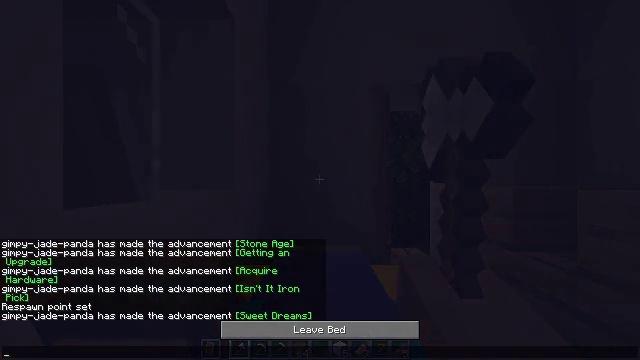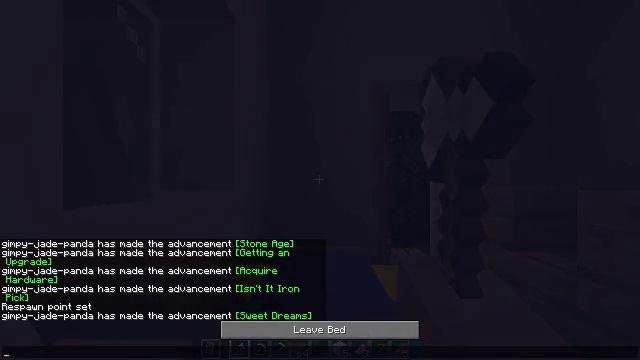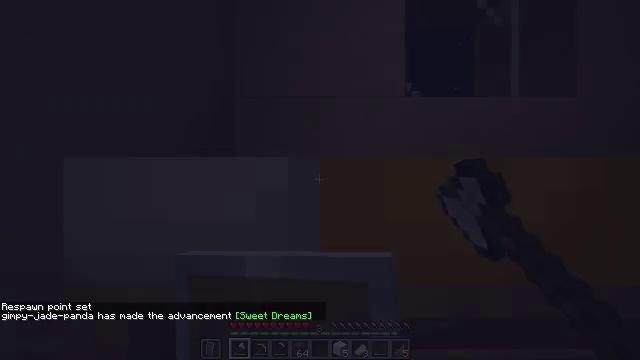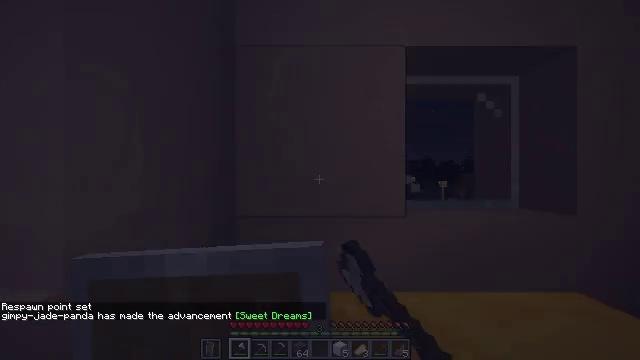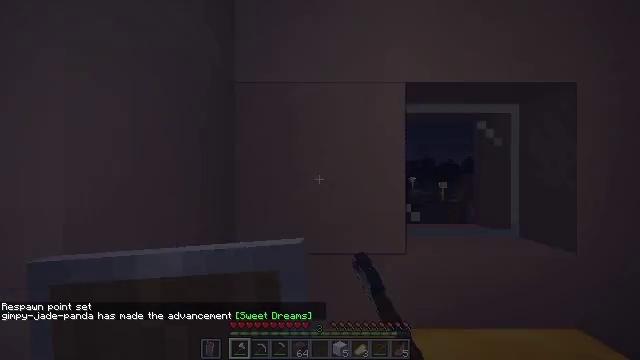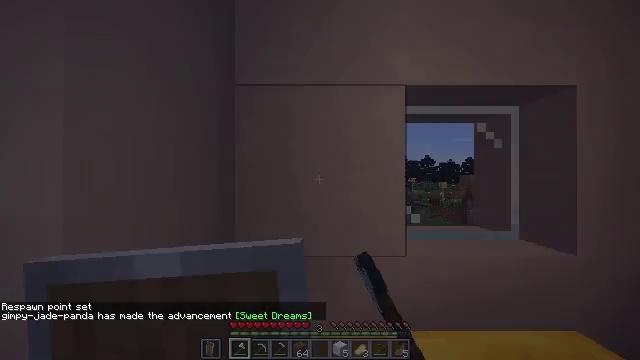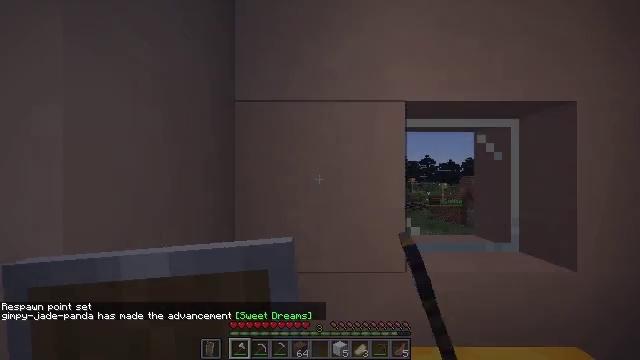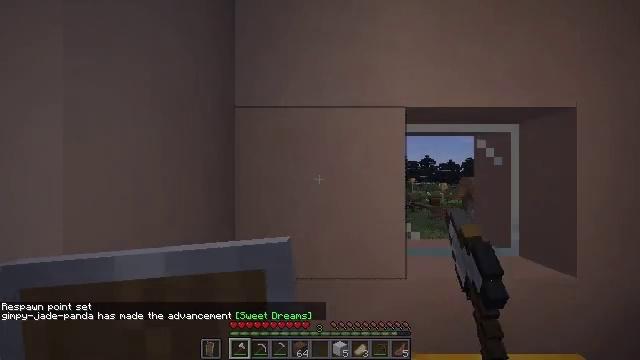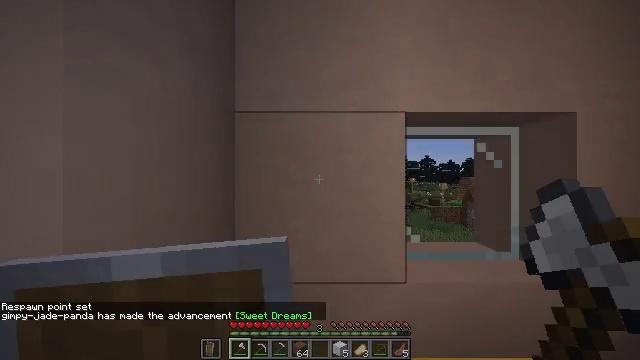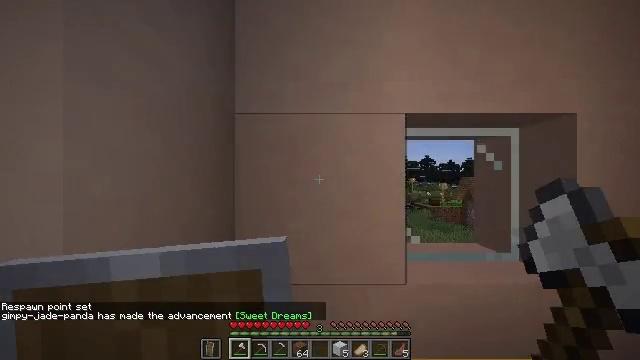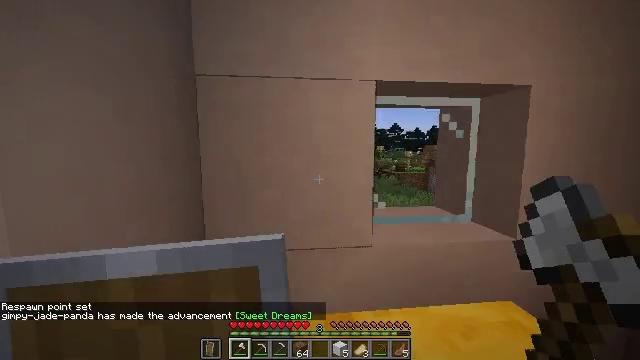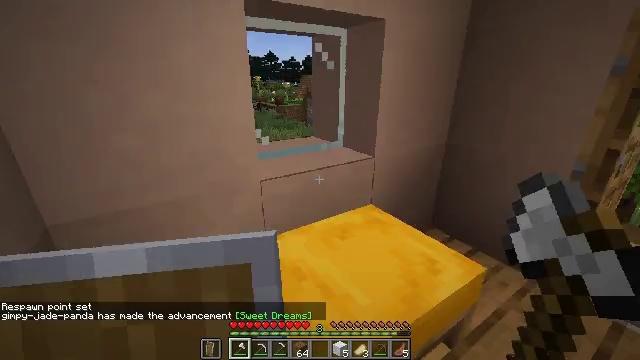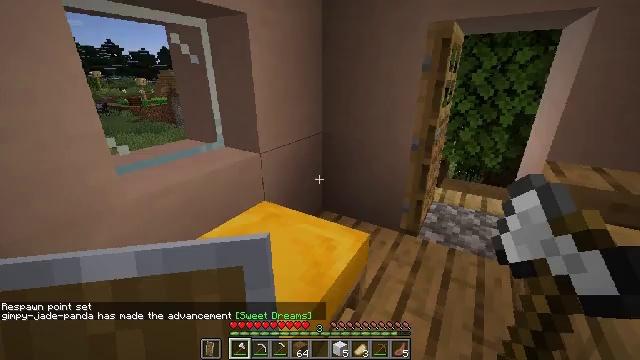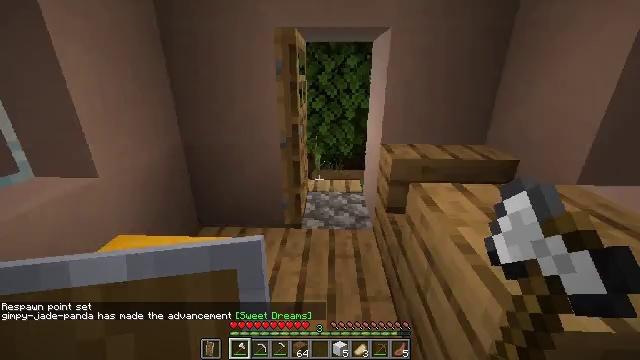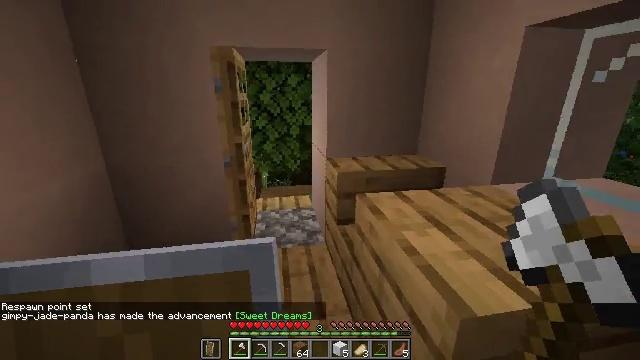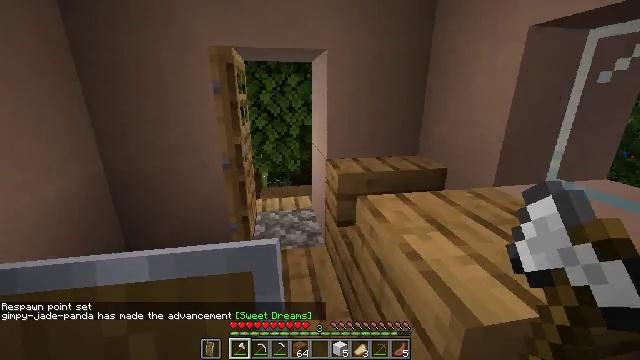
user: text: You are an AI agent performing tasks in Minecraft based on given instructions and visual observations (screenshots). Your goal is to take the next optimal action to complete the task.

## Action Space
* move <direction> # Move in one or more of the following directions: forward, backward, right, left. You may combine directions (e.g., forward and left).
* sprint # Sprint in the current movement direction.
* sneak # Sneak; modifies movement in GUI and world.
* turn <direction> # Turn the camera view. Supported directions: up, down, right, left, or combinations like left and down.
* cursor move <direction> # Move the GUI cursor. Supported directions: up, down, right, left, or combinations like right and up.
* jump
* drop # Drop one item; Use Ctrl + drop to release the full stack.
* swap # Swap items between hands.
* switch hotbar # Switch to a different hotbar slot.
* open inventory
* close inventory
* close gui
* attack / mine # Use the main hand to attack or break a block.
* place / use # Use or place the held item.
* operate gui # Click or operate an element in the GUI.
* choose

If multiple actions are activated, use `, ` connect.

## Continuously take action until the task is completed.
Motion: motion action
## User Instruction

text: Collect the composter for reuse.
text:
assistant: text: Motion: no_op
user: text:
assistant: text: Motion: no_op
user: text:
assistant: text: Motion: close gui
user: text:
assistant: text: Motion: no_op
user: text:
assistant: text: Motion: no_op
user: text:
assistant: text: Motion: no_op
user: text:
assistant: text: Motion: no_op
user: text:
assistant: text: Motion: no_op
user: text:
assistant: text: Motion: no_op
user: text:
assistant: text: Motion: turn right and down
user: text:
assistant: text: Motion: turn right and down
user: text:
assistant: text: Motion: turn right
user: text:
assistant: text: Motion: turn right
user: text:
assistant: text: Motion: turn right and up
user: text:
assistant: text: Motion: move forward
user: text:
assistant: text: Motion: move forward
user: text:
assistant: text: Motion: move forward, turn left
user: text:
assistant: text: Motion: move forward, turn left
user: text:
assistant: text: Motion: move forward, turn left
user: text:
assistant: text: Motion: move forward, turn left
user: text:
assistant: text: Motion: move forward
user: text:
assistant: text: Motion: move forward, turn right
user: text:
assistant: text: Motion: move forward, turn right
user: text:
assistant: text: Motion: move forward, sprint, turn right
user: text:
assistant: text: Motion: move forward, sprint, turn right
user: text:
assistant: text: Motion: move forward, sprint
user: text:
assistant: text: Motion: move forward, sprint, turn left and up
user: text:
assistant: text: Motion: move forward, sprint
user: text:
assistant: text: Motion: move forward, sprint
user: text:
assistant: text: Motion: move forward and move right, sprint